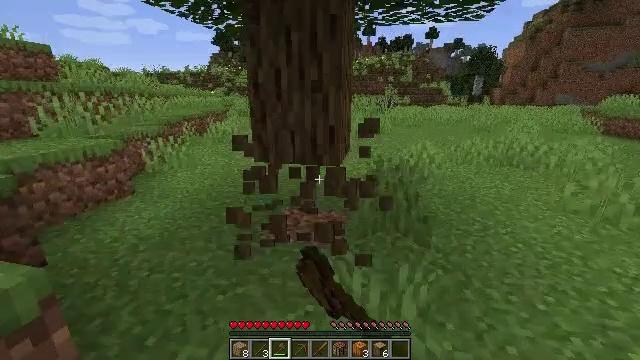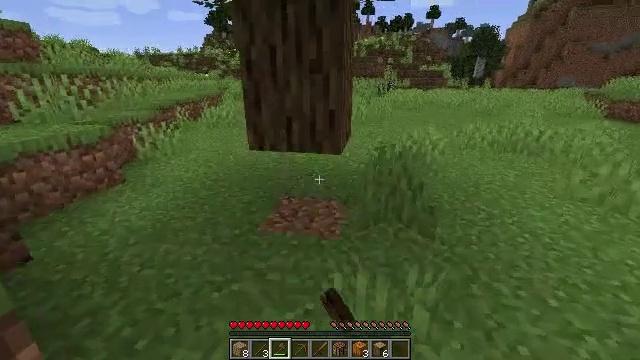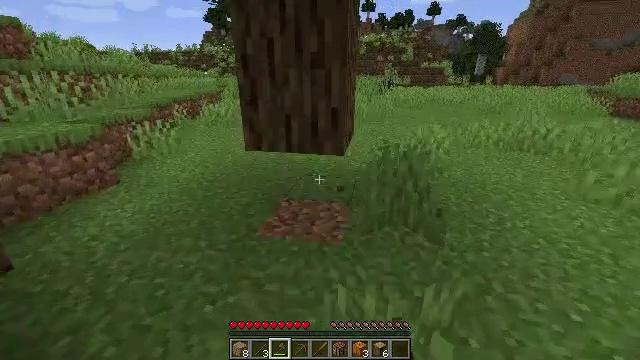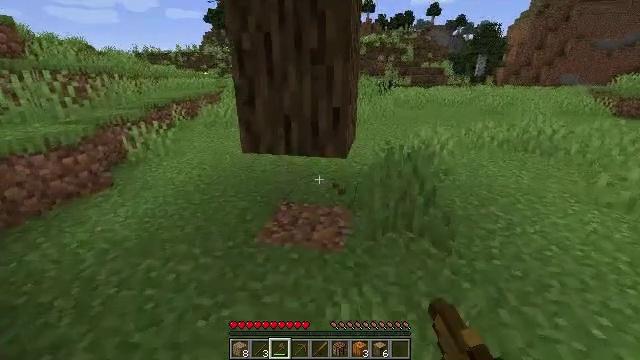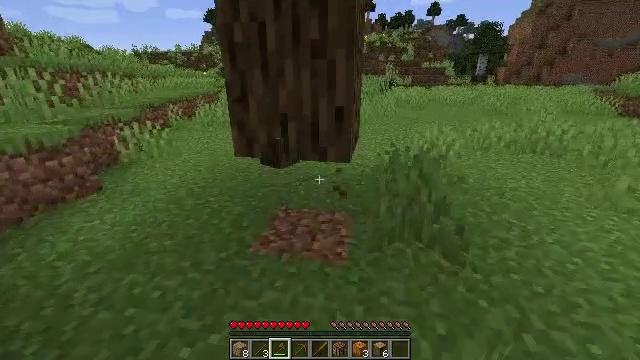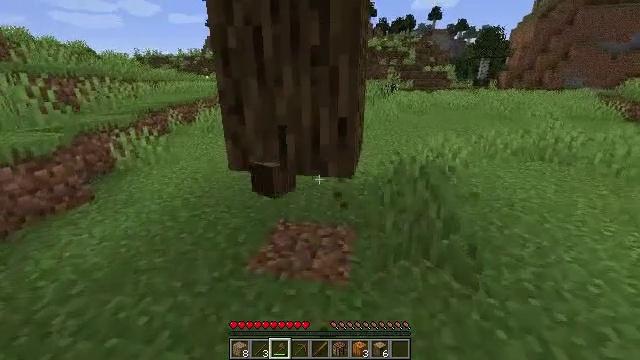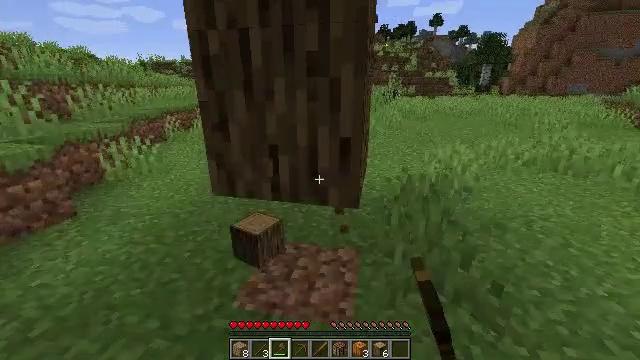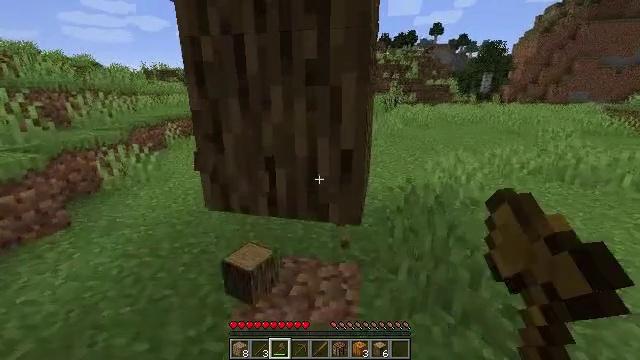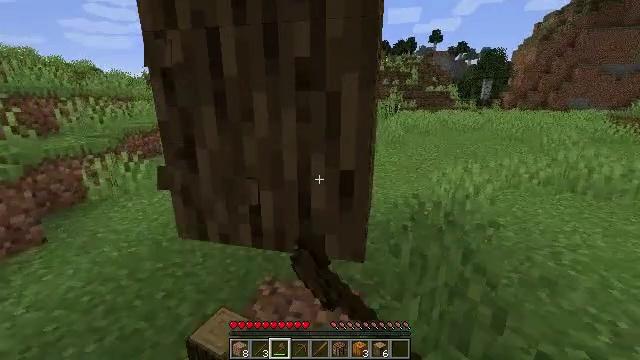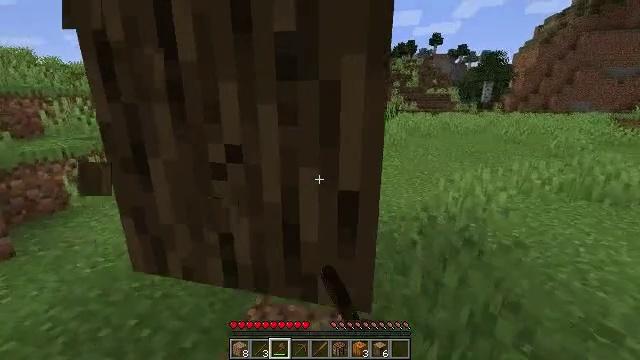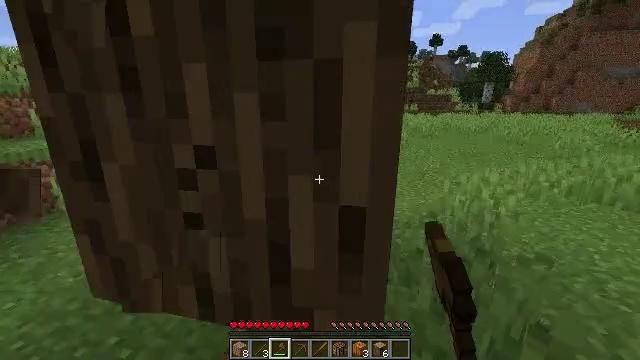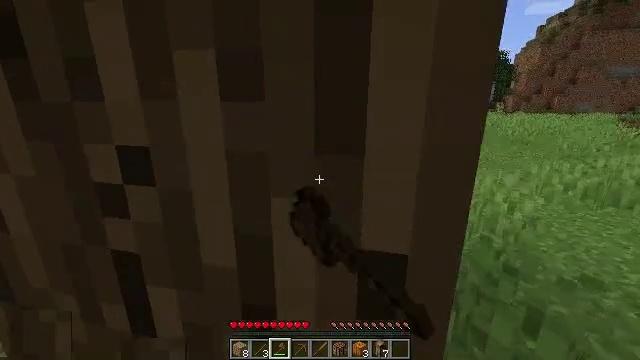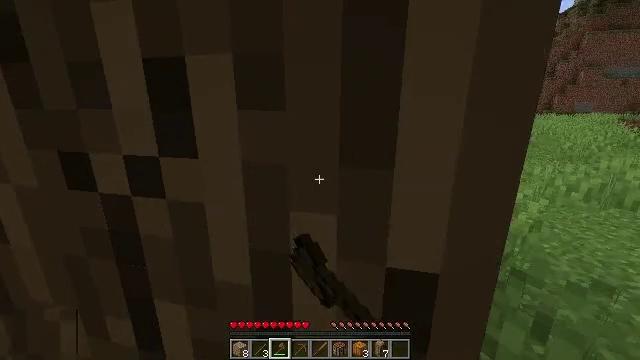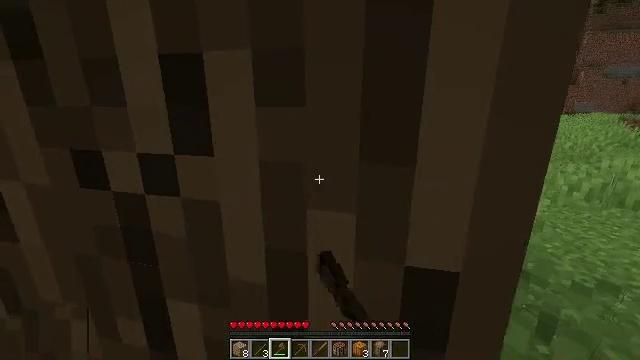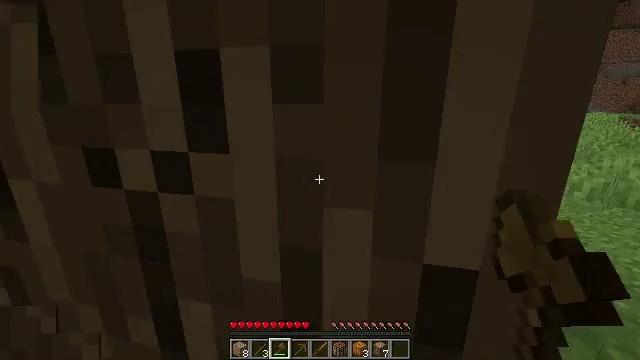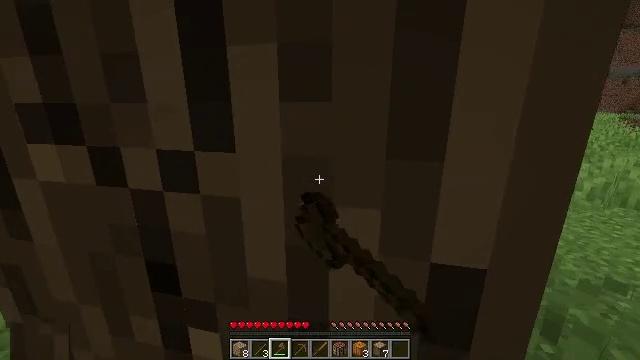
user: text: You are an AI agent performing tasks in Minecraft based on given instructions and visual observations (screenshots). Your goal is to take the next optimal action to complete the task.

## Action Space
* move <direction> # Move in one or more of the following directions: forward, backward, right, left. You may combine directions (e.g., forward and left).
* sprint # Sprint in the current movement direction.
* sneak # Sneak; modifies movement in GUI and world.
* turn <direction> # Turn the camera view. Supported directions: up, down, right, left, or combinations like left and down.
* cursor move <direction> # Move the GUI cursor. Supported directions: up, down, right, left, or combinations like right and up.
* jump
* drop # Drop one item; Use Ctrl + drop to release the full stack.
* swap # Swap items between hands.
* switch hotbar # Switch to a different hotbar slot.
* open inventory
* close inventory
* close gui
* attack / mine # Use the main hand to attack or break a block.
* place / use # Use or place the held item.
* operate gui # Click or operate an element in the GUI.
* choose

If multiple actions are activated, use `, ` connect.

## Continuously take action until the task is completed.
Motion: motion action
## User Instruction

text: Chop down the oak log.
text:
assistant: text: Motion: move forward, turn down, attack / mine
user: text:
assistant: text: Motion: move forward, attack / mine
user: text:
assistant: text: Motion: move forward, attack / mine
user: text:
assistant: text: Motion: move forward, attack / mine
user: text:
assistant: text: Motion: move forward, attack / mine
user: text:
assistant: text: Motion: move forward, turn up, attack / mine
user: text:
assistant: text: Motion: move forward, turn up, attack / mine
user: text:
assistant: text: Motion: move forward, turn up, attack / mine
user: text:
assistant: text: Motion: move forward, attack / mine
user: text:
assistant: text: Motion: move forward, attack / mine
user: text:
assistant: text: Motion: move forward, attack / mine
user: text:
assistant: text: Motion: attack / mine
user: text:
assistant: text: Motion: attack / mine
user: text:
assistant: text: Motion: attack / mine
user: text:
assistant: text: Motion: attack / mine
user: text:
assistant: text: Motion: attack / mine
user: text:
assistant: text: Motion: attack / mine
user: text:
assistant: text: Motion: attack / mine
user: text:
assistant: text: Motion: attack / mine
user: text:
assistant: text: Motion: attack / mine
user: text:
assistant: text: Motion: attack / mine
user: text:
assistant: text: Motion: attack / mine
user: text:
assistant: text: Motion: attack / mine
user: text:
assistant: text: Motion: attack / mine
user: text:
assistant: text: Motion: attack / mine
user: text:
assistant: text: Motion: attack / mine
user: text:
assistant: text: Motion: attack / mine
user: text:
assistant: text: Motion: attack / mine
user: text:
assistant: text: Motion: attack / mine
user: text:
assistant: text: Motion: attack / mine